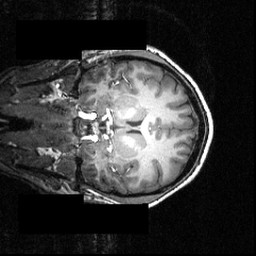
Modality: T1w
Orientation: coronal
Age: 16
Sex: male
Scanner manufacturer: siemens
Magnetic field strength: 3.951 T
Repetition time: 1.5 s
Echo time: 0.00335 s